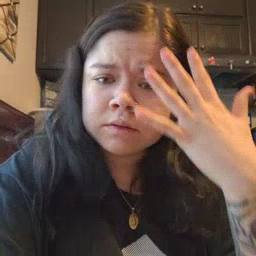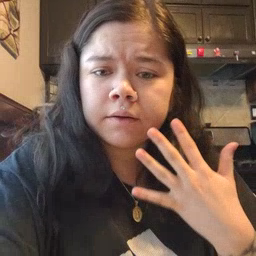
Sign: sad